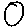
Label: circle